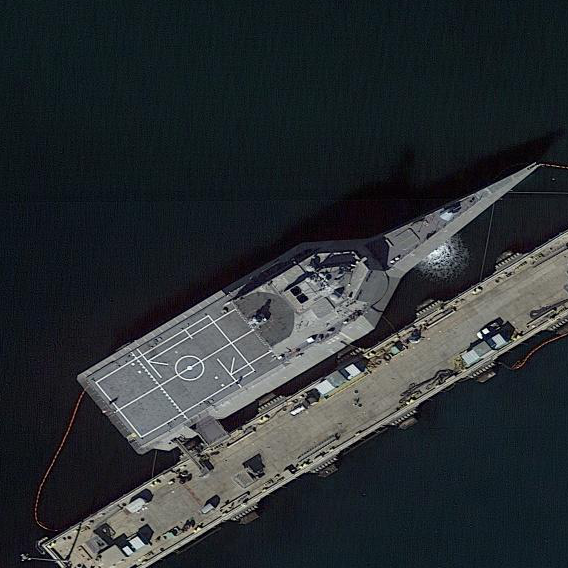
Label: Independence-class_combat_ship